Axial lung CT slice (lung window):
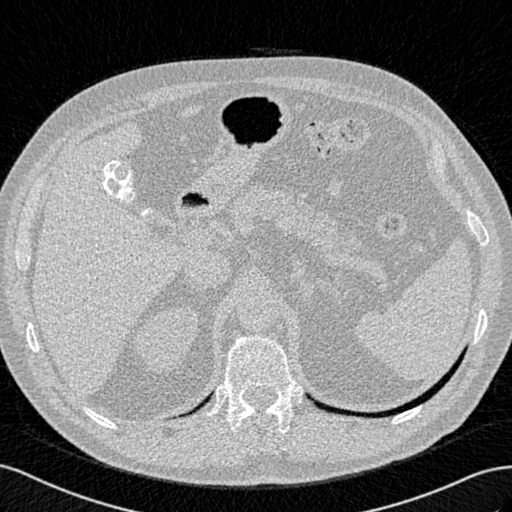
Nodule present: no